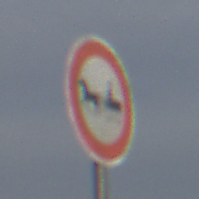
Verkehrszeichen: VerbotGespannfuhrwerke
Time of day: MorningAfternoon
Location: Outdoor (Suburban)
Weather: PartlyCloudy
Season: NotSpecified
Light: Natural